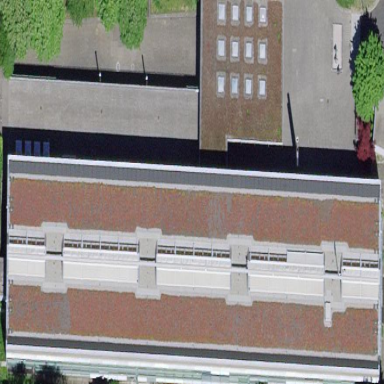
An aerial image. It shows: School building.